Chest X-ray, AP view. Patient: 59 years old, sex M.
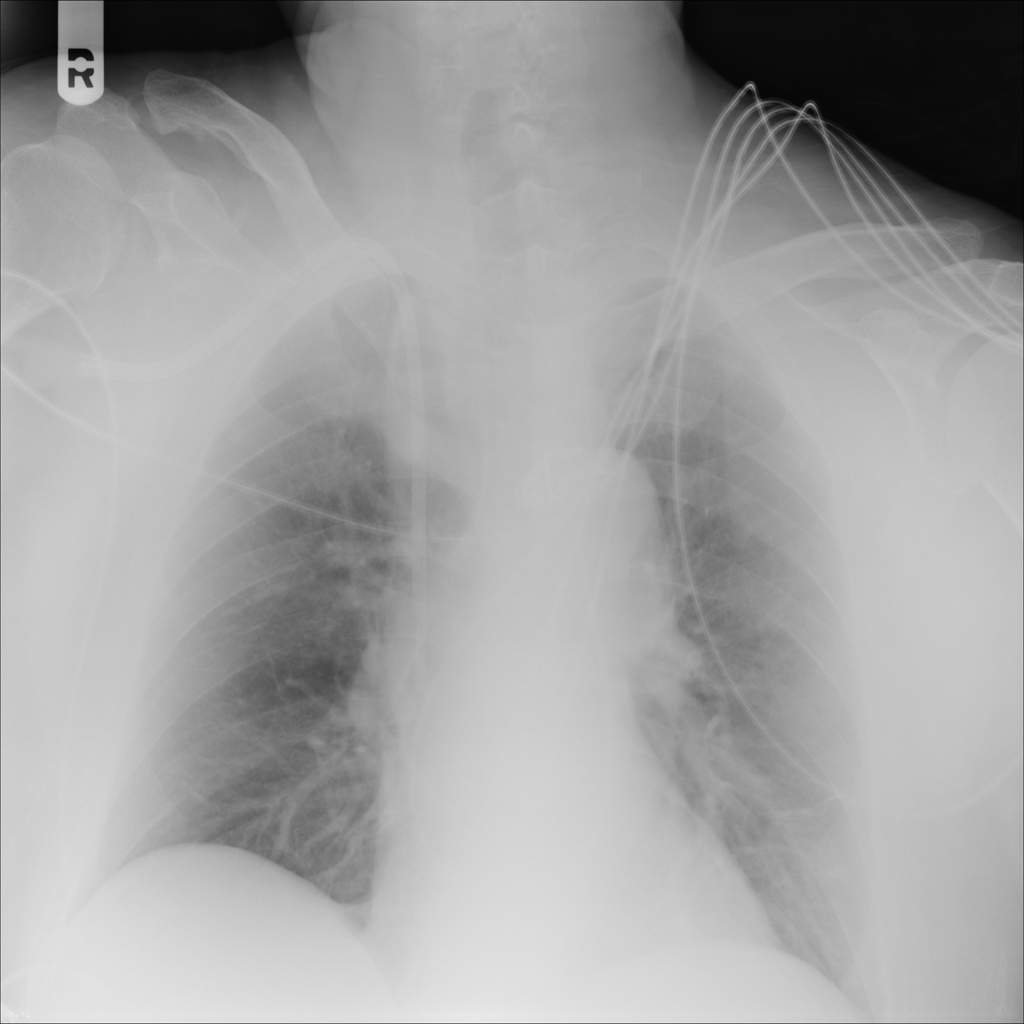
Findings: No Finding